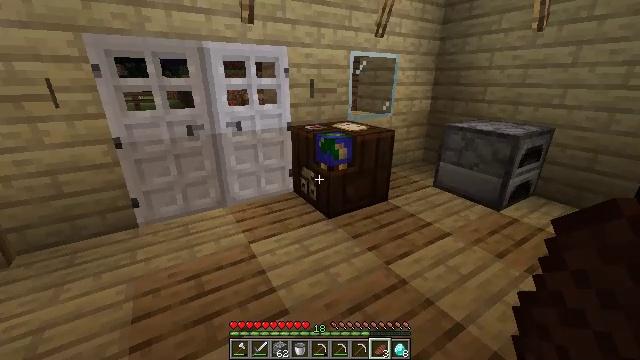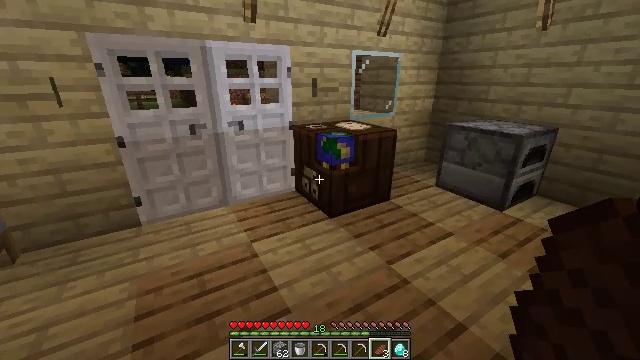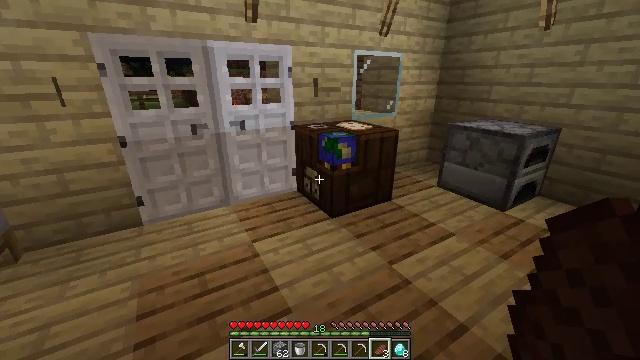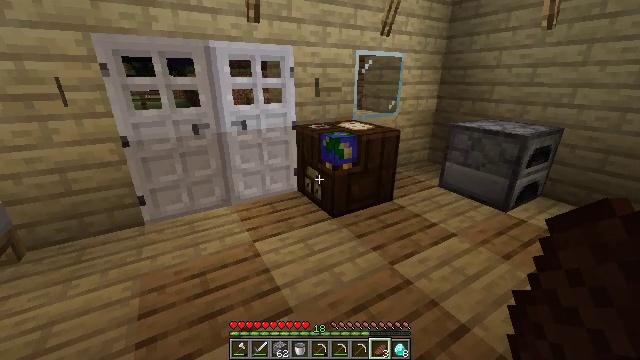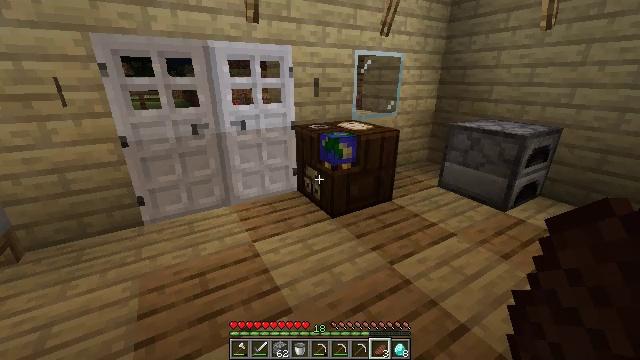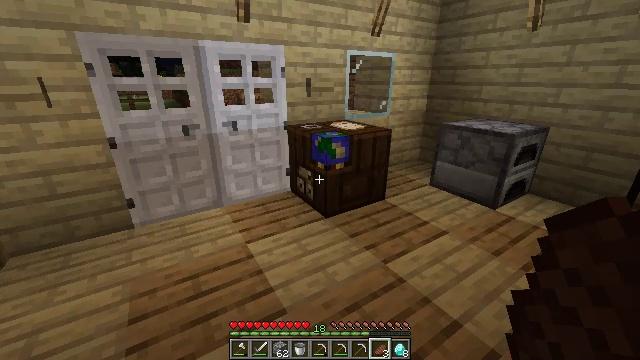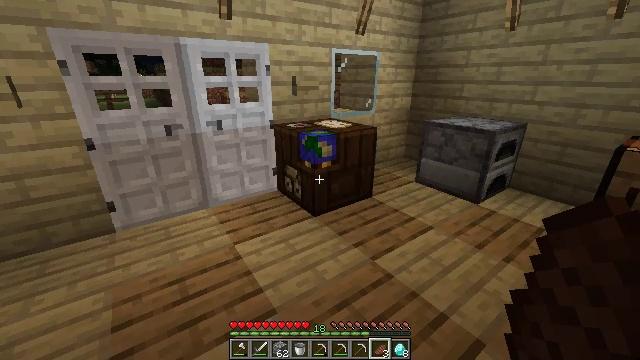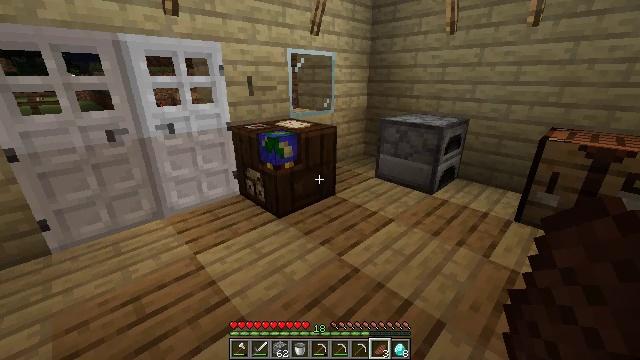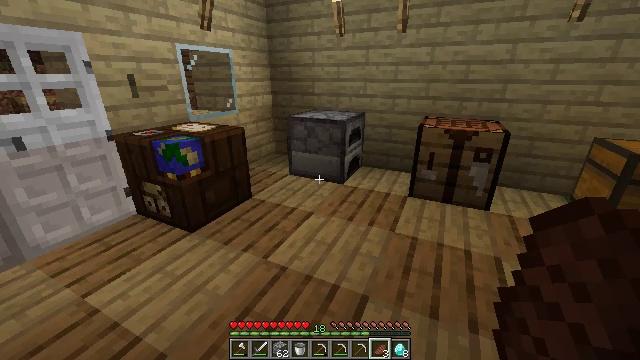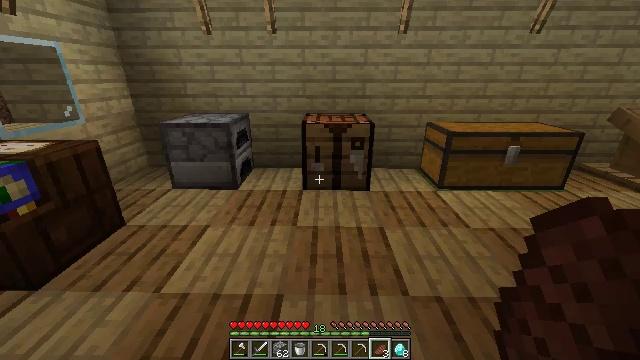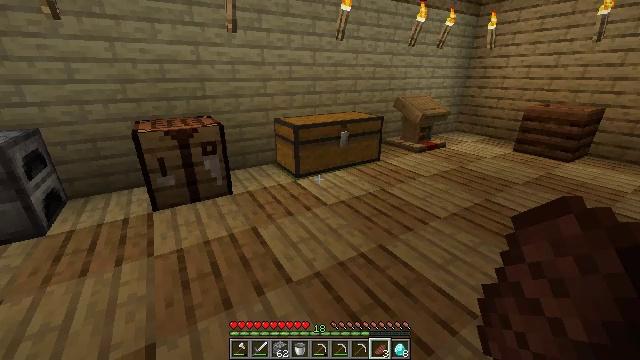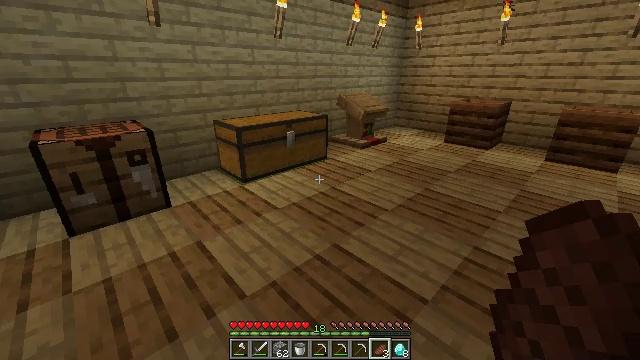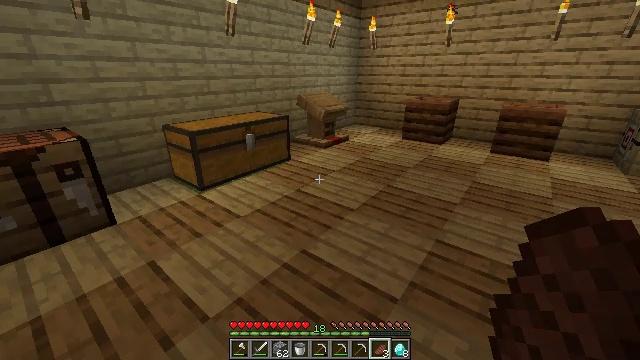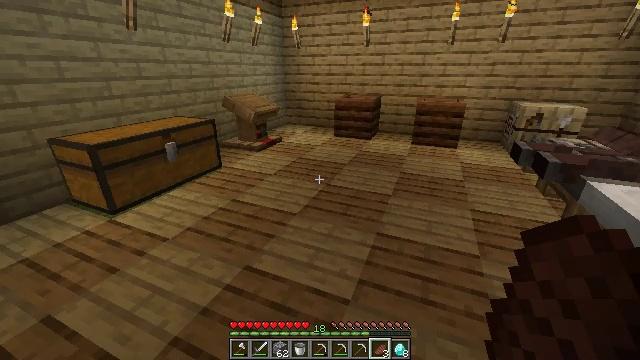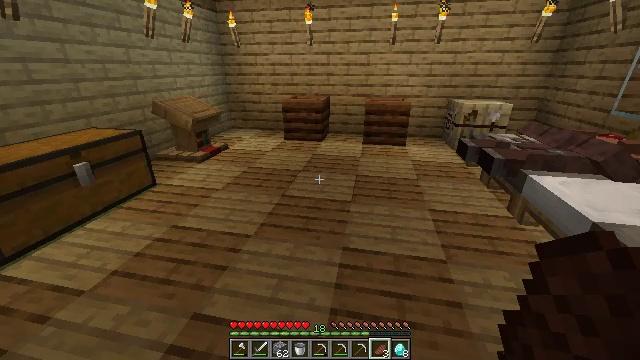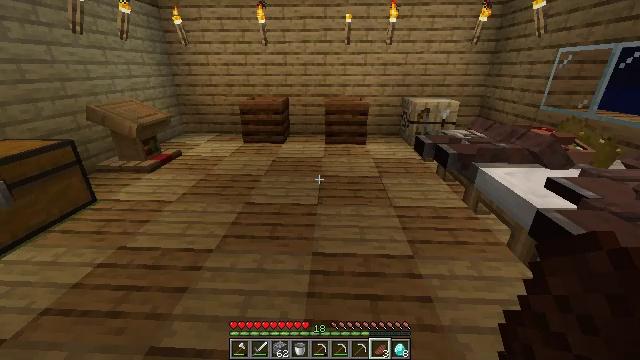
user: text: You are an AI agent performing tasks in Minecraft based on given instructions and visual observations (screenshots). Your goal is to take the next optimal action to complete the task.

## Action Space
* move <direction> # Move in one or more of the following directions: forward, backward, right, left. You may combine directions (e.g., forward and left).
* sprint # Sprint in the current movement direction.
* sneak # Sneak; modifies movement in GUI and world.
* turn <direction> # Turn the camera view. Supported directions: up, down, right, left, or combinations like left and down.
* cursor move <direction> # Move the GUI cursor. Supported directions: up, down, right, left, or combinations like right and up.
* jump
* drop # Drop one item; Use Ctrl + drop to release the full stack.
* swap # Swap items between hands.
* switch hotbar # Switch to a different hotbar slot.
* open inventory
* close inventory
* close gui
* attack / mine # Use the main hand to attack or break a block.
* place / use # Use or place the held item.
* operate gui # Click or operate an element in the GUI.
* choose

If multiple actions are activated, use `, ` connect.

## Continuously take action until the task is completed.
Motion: motion action
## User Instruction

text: Remove a cooked beef from the inventory.
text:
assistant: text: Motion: no_op
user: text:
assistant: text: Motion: no_op
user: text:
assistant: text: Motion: no_op
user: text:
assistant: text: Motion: no_op
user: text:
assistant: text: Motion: turn right
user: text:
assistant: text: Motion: turn right
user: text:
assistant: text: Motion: turn right
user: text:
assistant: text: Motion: turn right
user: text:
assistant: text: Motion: turn right
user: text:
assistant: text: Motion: turn right
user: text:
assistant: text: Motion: move forward, turn right
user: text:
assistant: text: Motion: move forward, turn right
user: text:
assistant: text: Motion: move forward, turn right
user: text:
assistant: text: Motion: move forward, turn right
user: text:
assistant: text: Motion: move forward, turn right
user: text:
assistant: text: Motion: move forward, turn right
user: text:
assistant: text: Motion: move forward
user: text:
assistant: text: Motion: move forward, turn right
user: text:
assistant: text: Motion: move forward, turn right
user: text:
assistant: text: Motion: move forward, turn right
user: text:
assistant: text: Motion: move forward, turn right
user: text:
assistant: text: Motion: move forward, turn right
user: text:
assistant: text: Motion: move forward, turn right
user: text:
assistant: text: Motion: move forward, turn right
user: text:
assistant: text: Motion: move forward, turn right
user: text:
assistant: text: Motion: move forward, turn right
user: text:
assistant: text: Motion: move forward
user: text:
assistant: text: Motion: move forward, turn right
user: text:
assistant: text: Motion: move forward, turn right
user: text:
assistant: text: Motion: move forward, turn right